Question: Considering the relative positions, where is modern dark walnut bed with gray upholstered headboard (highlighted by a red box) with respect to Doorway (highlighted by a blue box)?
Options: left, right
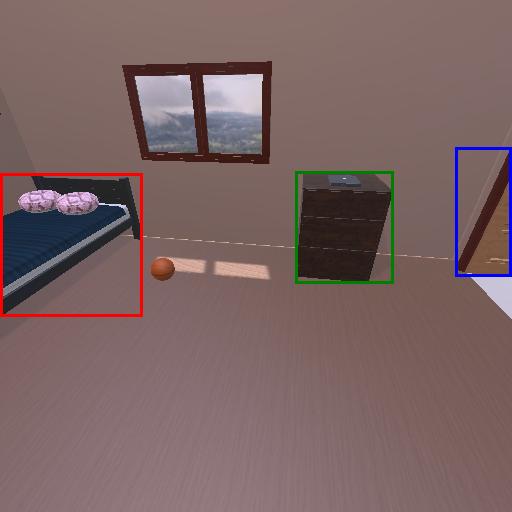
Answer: left